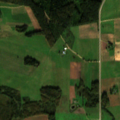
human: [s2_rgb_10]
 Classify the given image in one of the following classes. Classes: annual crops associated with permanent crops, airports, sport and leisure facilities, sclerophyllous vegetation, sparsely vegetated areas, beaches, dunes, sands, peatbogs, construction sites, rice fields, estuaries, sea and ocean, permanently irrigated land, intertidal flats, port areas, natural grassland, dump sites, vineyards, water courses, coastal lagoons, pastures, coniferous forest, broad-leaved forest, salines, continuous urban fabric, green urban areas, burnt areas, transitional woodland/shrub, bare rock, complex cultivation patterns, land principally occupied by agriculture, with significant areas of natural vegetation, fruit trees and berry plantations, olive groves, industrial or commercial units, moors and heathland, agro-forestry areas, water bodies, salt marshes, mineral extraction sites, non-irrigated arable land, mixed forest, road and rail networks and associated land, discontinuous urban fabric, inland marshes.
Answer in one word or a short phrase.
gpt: non-irrigated arable land, complex cultivation patterns, land principally occupied by agriculture, with significant areas of natural vegetation, coniferous forest, mixed forest